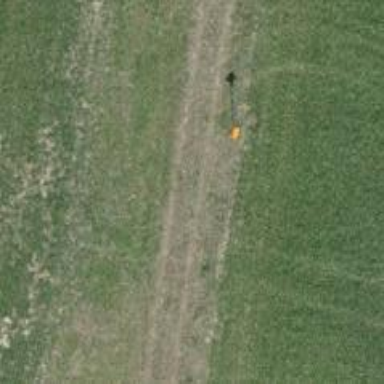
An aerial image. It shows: Aerial marker.